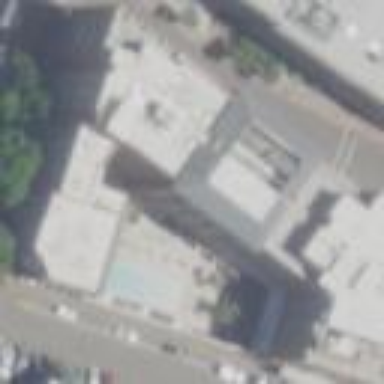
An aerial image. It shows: Hotel building.